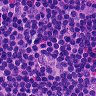
Metastatic tissue present: no